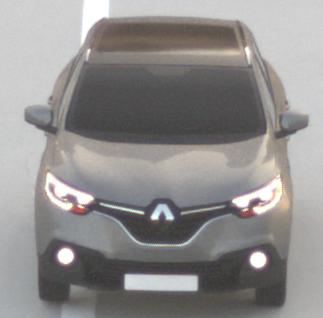
Make: Renault
Model: Kadjar ENERGY TCe 130
Detailed model: Kadjar
Model produced from: 2015/05
Model produced until: 2018/08
Doors: 5
Color: gray
Road condition: dry road
Daytime: sunrise or sunset
Contrast: low contrast